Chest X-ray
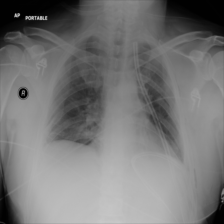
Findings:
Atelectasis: negative
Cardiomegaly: negative
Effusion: negative
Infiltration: negative
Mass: negative
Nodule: negative
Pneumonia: negative
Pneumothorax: negative
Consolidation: negative
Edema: negative
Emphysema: positive
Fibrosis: negative
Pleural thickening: negative
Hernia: negative